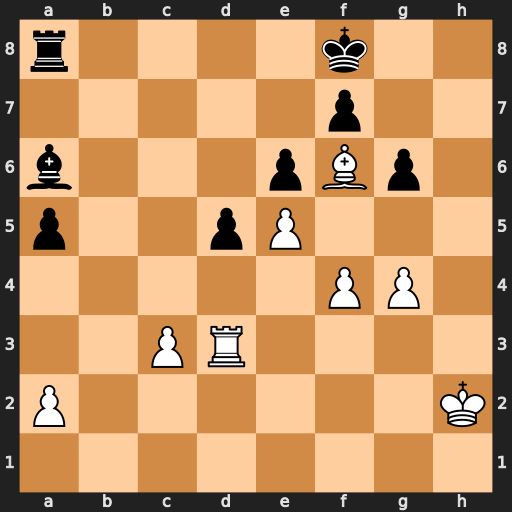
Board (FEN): r4k2/5p2/b3pBp1/p2pP3/5PP1/2PR4/P6K/8
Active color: w
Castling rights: -
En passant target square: -
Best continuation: Rh3 Ke8 Rh8+ Kd7 Rxa8